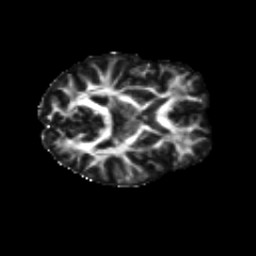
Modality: FA
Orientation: axial
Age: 27
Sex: female
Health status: healthy
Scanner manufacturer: siemens
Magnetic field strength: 3 T
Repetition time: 8.6 s
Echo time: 0.095 s